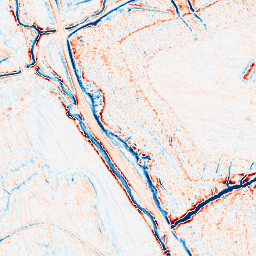
Category: edge_preserving
Decomposition family: anisotropic_diffusion
Decomposition parameters: iterations: 20
kappa: 30
gamma: 0.1
Upsampling method: bicubic
Upsampling parameters: scale: 4
Upsampling scale: 4